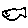
Label: fish